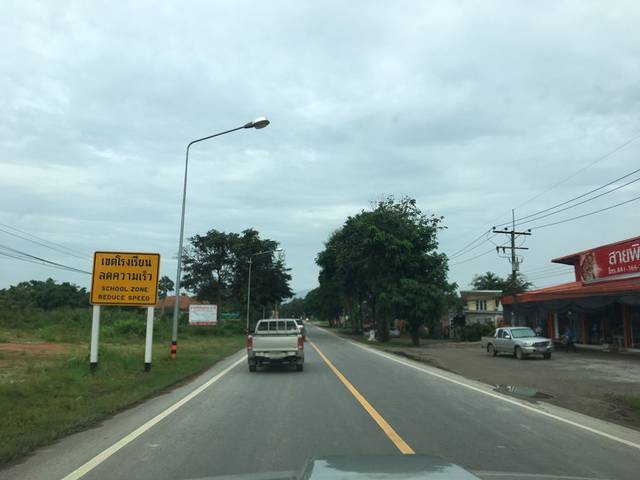
Region: Thailand
Coordinates: 19.852, 99.742